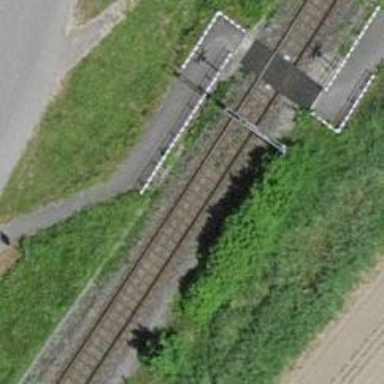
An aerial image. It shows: Uncontrolled railway crossing.